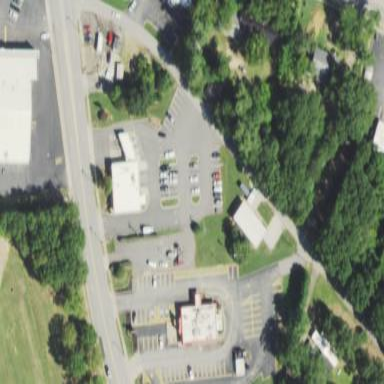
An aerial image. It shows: Retail area.